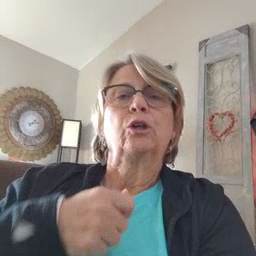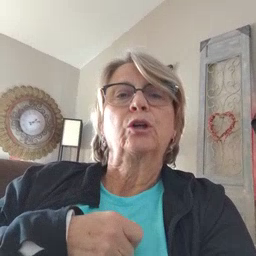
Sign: zipper